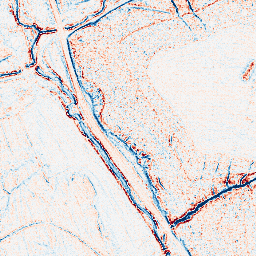
Category: edge_preserving
Decomposition family: anisotropic_diffusion
Decomposition parameters: iterations: 10
kappa: 50
gamma: 0.05
Upsampling method: sinc_blackman
Upsampling parameters: scale: 4
kernel_size: 8
Upsampling scale: 4